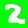
Digit: 2